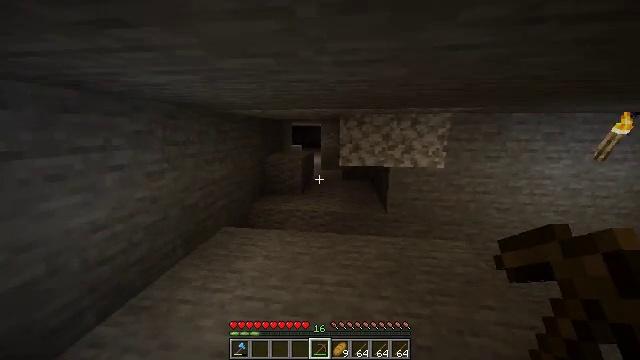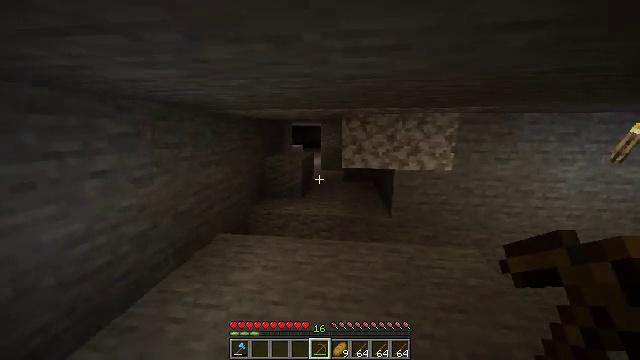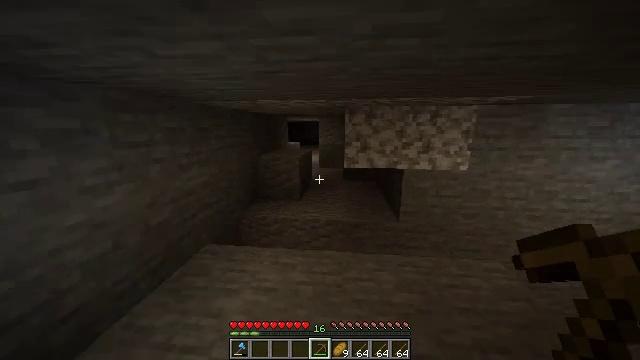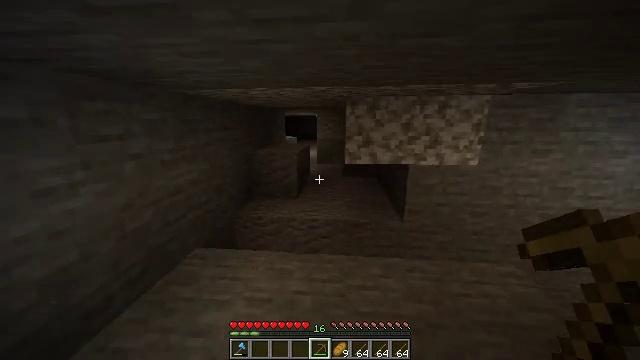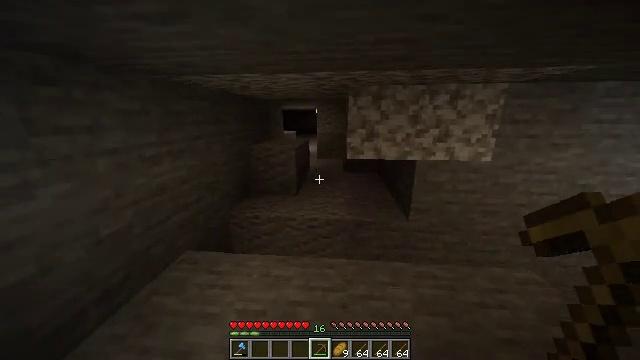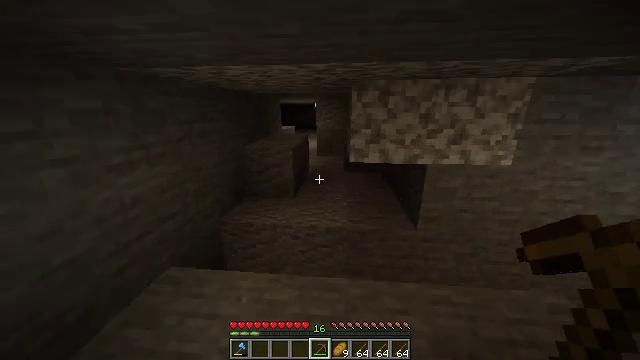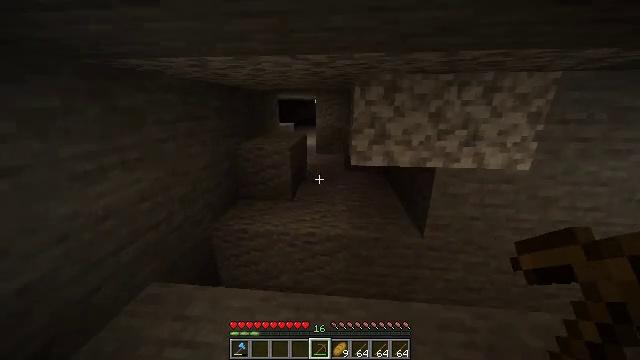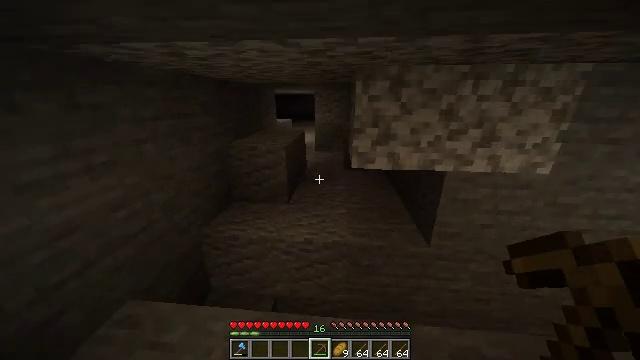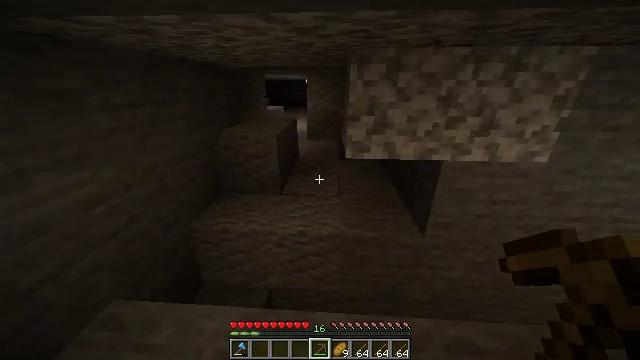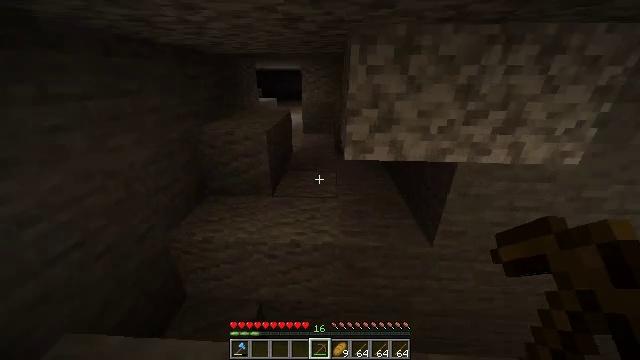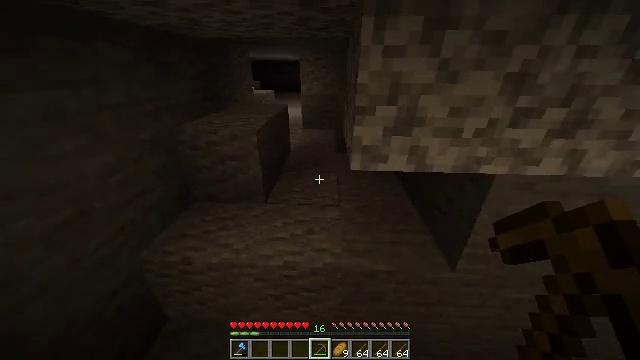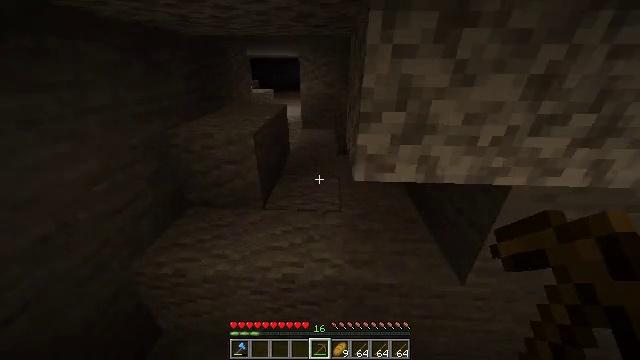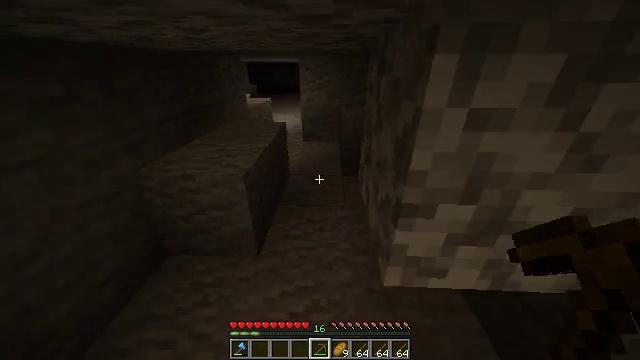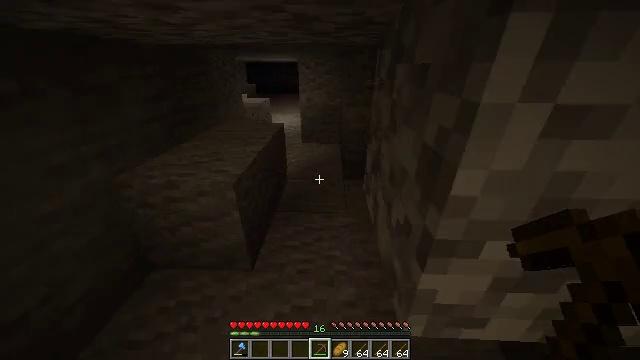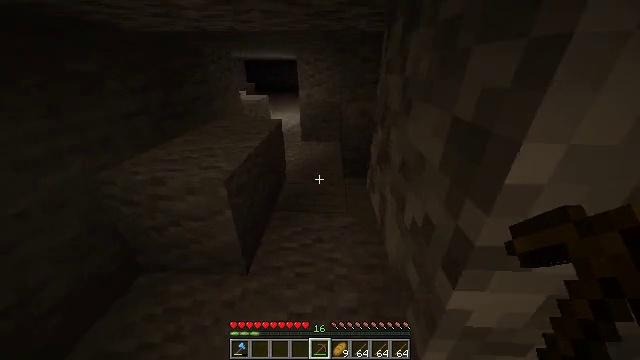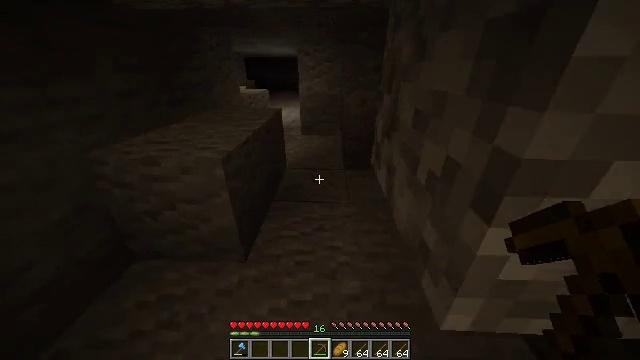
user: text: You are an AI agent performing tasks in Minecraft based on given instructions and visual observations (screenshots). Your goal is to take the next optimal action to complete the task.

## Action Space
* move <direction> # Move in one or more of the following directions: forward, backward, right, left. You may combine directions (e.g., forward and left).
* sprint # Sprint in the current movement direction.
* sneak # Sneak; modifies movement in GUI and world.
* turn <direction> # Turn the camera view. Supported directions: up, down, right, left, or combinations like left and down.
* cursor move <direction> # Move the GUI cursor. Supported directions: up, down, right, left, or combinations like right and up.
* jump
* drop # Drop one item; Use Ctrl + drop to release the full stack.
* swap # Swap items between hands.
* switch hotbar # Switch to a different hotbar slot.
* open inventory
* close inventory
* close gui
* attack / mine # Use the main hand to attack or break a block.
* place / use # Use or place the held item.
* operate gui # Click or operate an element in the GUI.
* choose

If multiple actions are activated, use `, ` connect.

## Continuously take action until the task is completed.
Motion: motion action
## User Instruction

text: Mine the netherrack in the Nether.
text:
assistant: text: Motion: move forward, sprint
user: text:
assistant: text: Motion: move forward, sprint, turn down
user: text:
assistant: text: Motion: move forward, sprint, turn down
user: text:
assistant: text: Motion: move forward, sprint, turn down
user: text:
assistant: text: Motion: move forward, sprint, turn down
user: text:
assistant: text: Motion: move forward, sprint, turn down
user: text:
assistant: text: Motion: move forward, sprint, turn down
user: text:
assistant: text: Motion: move forward, sprint, turn right and down
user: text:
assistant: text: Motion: move forward, sprint, turn down
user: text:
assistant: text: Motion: move forward, sprint, turn down
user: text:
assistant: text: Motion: move forward, sprint
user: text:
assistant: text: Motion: move forward, sprint, jump
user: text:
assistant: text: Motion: move forward, sprint, jump
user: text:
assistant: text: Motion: move forward, sprint, jump
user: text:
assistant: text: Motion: move forward, sprint, jump
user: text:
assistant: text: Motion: move forward, sprint, jump
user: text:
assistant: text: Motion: move forward, sprint
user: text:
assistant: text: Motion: move forward, sprint
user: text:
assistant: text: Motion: move forward, sprint
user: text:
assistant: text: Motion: move forward, sprint
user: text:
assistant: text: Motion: move forward, sprint
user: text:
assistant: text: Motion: move forward and move left, sprint
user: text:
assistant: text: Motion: move forward and move left, sprint
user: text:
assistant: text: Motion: move forward and move left, sprint, turn left
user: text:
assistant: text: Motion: move forward and move left, sprint, turn left
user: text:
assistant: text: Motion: move forward and move left, sprint, turn left
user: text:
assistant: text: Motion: move forward and move left, sprint
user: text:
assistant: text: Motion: move forward and move left, sprint
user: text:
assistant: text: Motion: move forward and move left, sprint
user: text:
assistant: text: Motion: move forward and move left, sprint, jump